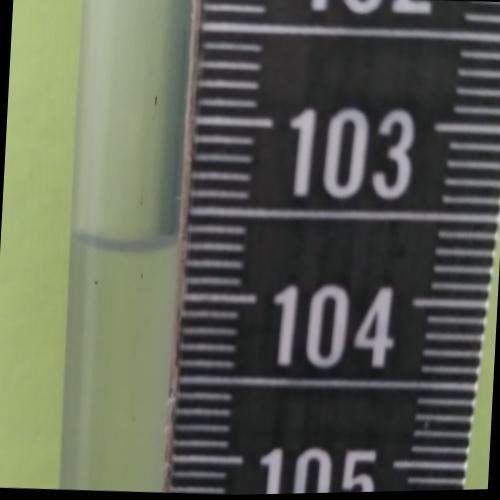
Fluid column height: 103.7 cm